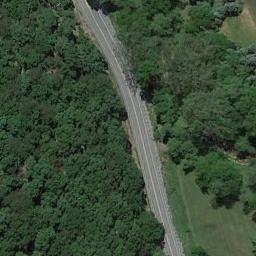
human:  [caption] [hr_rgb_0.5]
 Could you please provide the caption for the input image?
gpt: There are many houses on both sides of the highway .

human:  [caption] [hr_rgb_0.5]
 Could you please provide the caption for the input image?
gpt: A freeway with a small bend goes through the forest with many dark green trees .

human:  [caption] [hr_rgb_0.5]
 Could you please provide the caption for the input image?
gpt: The freeway goes through the forest .

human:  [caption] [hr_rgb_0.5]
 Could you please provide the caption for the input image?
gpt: The freeway is surrounded by a large green forest .

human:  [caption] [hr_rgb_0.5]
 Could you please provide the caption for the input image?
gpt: There are many trees beside the freeway .